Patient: sex M, age 60
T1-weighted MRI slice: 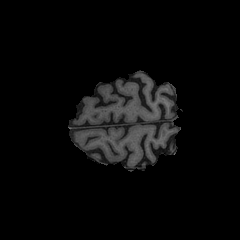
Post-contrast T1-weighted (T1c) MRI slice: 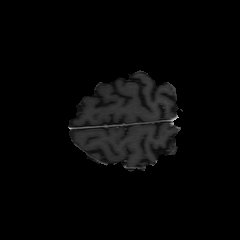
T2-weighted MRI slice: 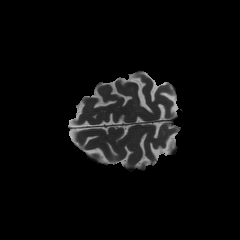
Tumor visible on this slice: no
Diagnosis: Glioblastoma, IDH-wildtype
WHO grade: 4